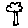
Label: tree